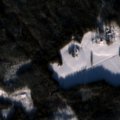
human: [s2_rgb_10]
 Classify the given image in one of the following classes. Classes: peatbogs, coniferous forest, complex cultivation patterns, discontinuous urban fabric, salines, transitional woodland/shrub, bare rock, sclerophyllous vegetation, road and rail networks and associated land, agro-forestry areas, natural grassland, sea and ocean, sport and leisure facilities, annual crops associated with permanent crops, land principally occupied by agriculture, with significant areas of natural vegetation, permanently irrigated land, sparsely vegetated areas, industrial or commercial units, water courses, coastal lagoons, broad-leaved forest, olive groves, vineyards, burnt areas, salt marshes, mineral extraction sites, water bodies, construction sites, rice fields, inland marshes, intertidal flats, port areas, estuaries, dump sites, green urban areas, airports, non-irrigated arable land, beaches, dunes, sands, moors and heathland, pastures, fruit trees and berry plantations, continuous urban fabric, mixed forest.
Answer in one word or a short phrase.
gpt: non-irrigated arable land, land principally occupied by agriculture, with significant areas of natural vegetation, coniferous forest, mixed forest